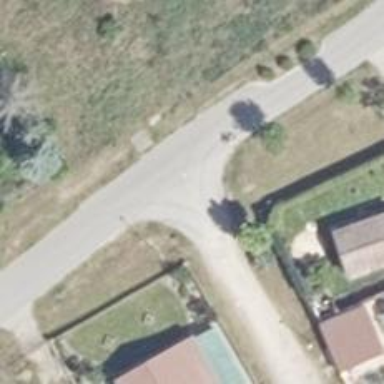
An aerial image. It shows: Residential road.